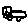
Label: car